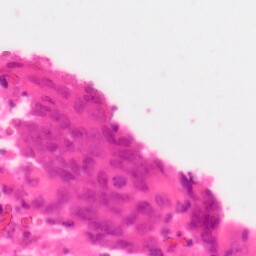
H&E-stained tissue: Colon